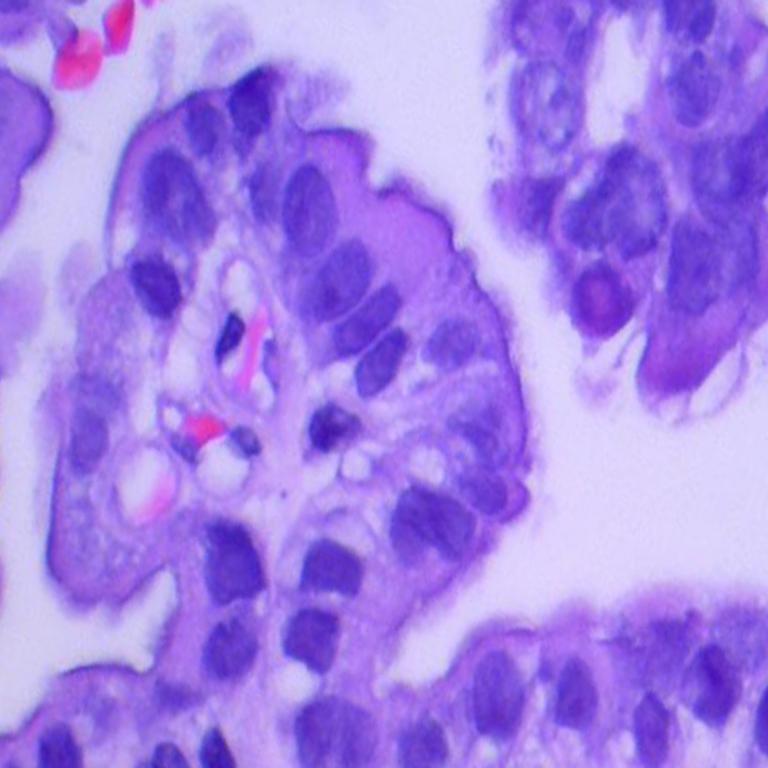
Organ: lung
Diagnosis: adenocarcinomas